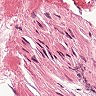
Metastatic tissue present: no